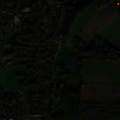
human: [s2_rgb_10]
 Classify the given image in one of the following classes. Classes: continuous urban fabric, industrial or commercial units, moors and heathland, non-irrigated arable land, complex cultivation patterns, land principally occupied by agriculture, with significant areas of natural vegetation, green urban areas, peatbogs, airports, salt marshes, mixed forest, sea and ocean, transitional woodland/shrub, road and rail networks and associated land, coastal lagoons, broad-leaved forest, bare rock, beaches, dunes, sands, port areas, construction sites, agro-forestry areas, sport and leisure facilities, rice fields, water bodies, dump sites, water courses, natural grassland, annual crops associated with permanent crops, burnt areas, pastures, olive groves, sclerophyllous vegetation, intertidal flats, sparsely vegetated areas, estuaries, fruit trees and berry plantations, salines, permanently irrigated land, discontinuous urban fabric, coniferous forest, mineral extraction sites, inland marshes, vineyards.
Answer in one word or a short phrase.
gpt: discontinuous urban fabric, complex cultivation patterns, land principally occupied by agriculture, with significant areas of natural vegetation, broad-leaved forest